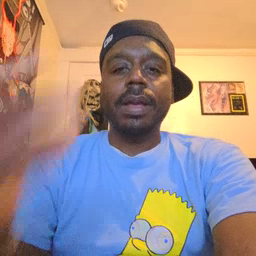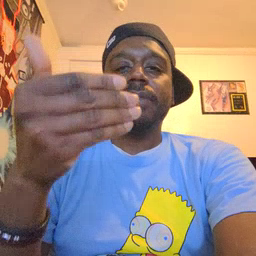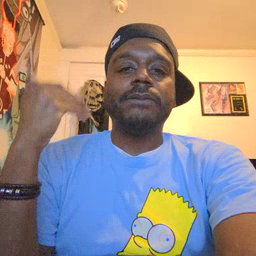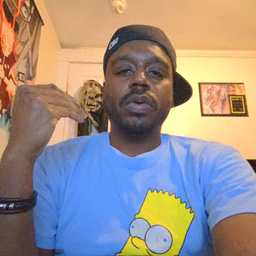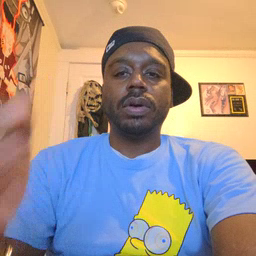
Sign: before